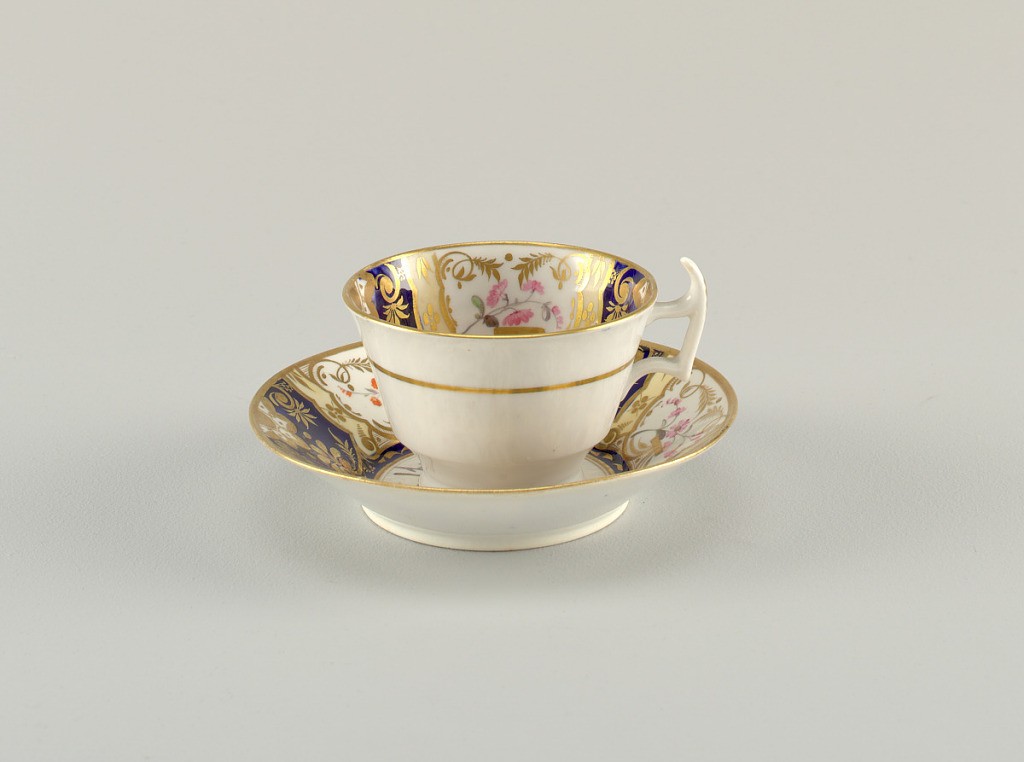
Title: Cup and Saucer, from a Tea Service
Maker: Spode Ceramic Works, English, established 1776
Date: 19th century
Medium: porcelain, vitreous enamel, gold
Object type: cup and saucer
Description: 1992-5-51-a,b: Cup has handle with raised spur. Exterior decorate...